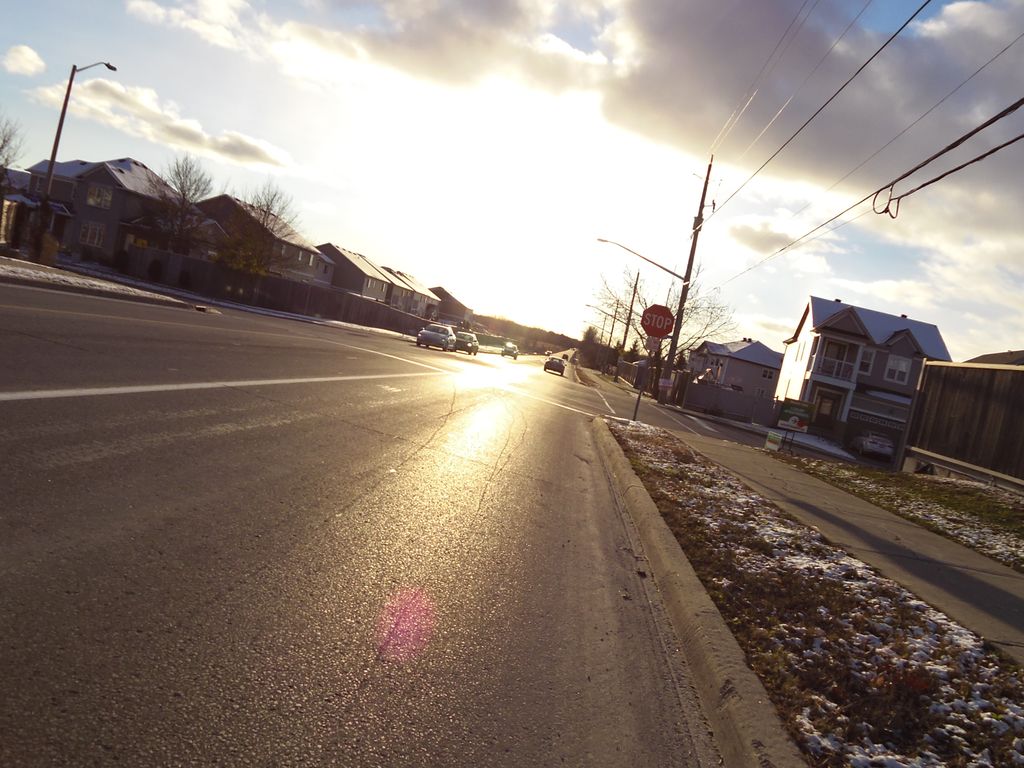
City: ottawa-gatineau